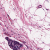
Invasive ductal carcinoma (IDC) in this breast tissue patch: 0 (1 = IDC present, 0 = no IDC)